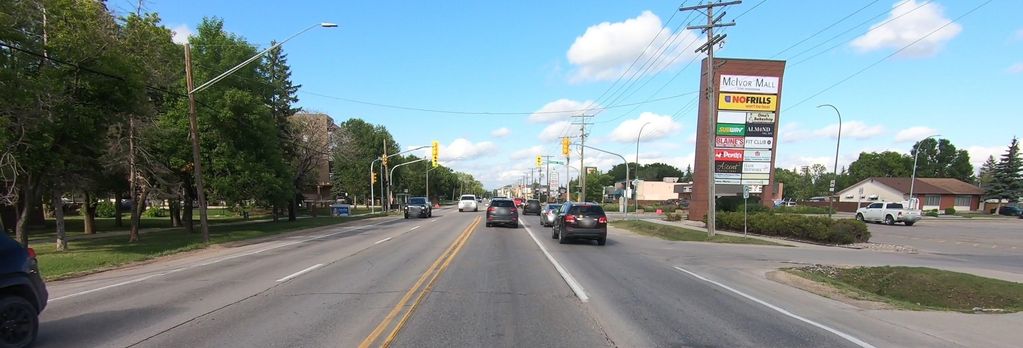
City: winnipeg